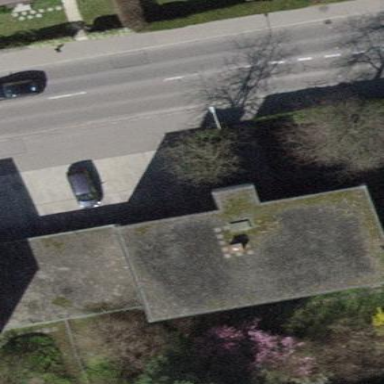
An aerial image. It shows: Flat-roofed apartment building.